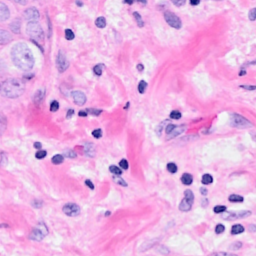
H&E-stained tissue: Breast